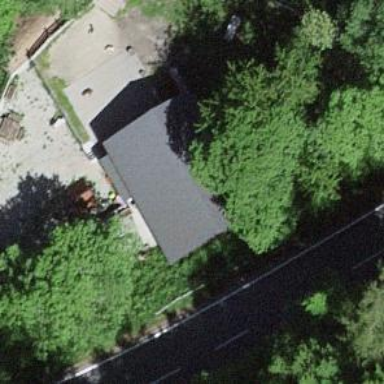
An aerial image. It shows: Simple and straightforward house.